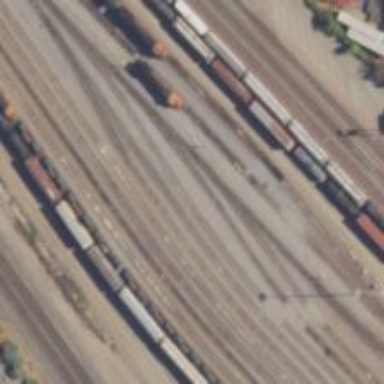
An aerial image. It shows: Railway yard in service.